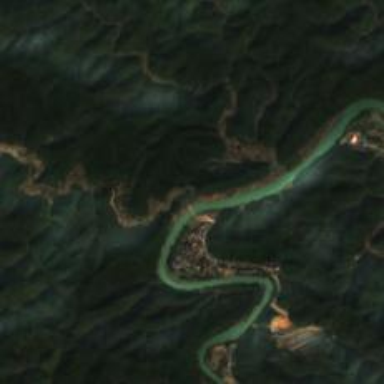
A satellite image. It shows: Beautiful river scene.